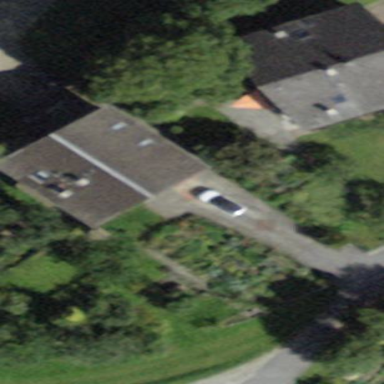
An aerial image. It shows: Gabled roofed house.